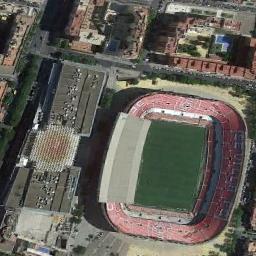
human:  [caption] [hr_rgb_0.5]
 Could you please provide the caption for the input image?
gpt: The stadium is on the bare land next to some buildings and trees .

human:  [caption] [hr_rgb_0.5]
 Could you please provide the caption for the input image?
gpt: Square stadium next to residential area .

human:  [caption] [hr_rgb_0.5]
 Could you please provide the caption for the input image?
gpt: The stadium's roof has wavy white signs .

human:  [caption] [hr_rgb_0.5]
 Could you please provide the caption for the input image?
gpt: There are many buildings of different shapes and sizes next to the stadium .

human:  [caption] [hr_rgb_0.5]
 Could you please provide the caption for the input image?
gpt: There are some buildings beside the stadium .